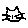
Label: cat